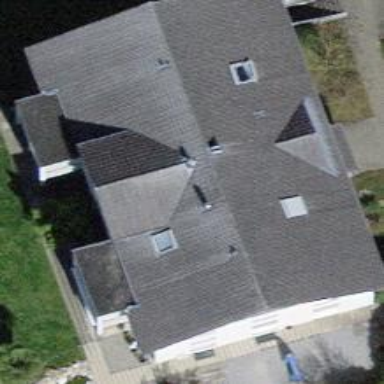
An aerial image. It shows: Building with tile roof.